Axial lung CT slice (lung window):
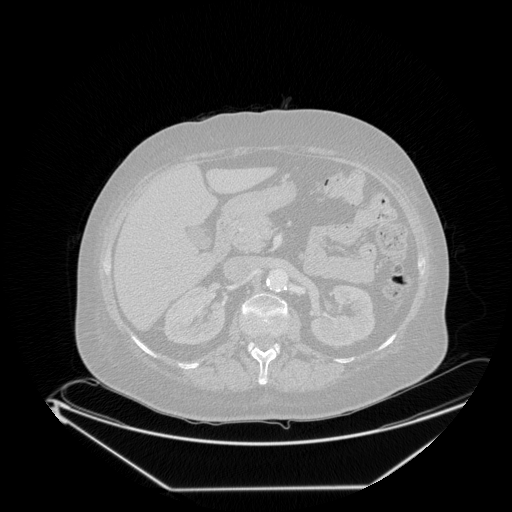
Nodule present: no